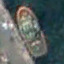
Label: civil